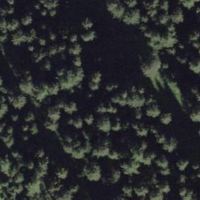
EUNIS habitat code: 43
Species observed at this site:
Euphorbia cyparissias